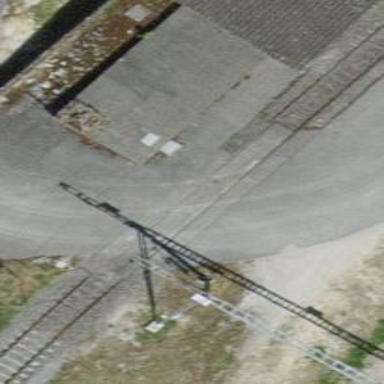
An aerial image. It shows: Level crossing along the railway.